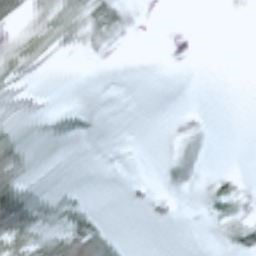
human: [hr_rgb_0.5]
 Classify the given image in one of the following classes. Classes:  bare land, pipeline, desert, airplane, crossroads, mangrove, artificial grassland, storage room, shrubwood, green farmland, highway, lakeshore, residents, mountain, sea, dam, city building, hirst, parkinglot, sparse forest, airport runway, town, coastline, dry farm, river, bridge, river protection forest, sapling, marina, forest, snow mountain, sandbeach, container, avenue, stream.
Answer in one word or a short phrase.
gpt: snow mountain